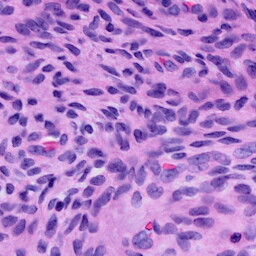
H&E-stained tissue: Cervix